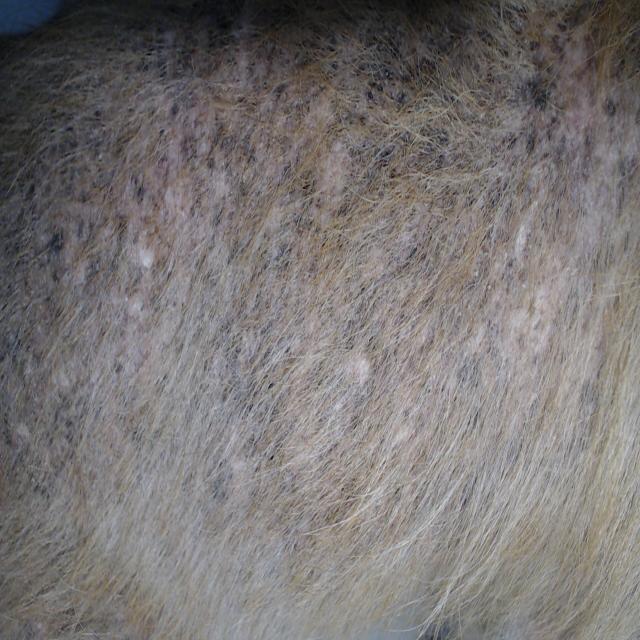
Canine demodicosis (Demodex mange) — caused by Demodex canis mites. Presents with alopecia, follicular papules, pustules, and comedones. Often localized on face and forelimbs.